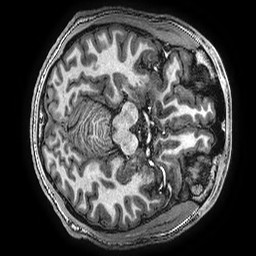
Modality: T1w
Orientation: axial
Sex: male
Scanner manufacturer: ge
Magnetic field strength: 3 T
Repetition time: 0.00766 s
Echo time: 0.003476 s